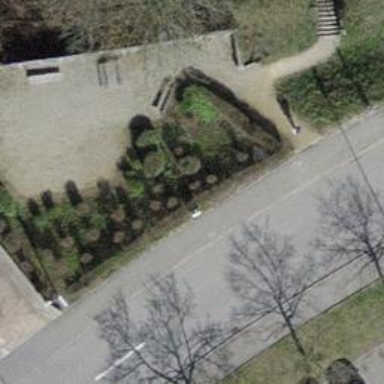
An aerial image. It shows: Picnic table located in leisure land area.